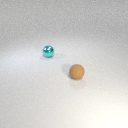
small cyan metal sphere behind small brown rubber sphere